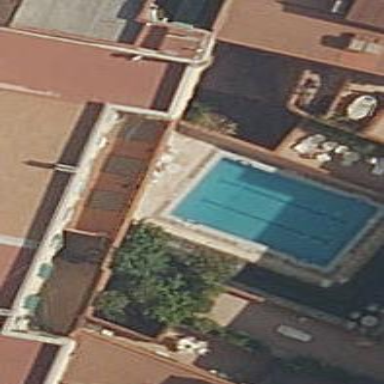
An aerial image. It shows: Swimming pool located in leisure land.